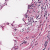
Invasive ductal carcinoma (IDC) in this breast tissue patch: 0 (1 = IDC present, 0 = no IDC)